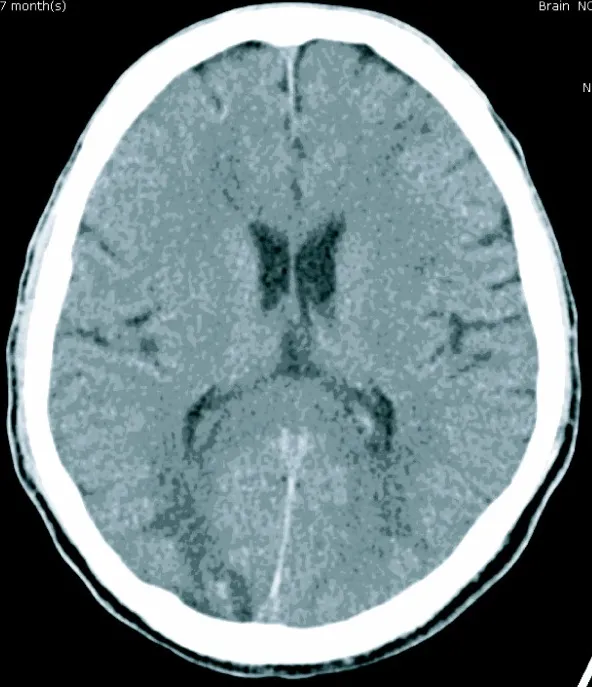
Computed tomography scan of the brain (with contrast) showing ill-defined hypodensity lesion with multiple hypodensity spots at bilateral parieto-occipito-temporal regions. The lesion was more on the right than the left cerebral hemisphere.
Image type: radiology (ct)